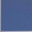
Piece: xx